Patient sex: M
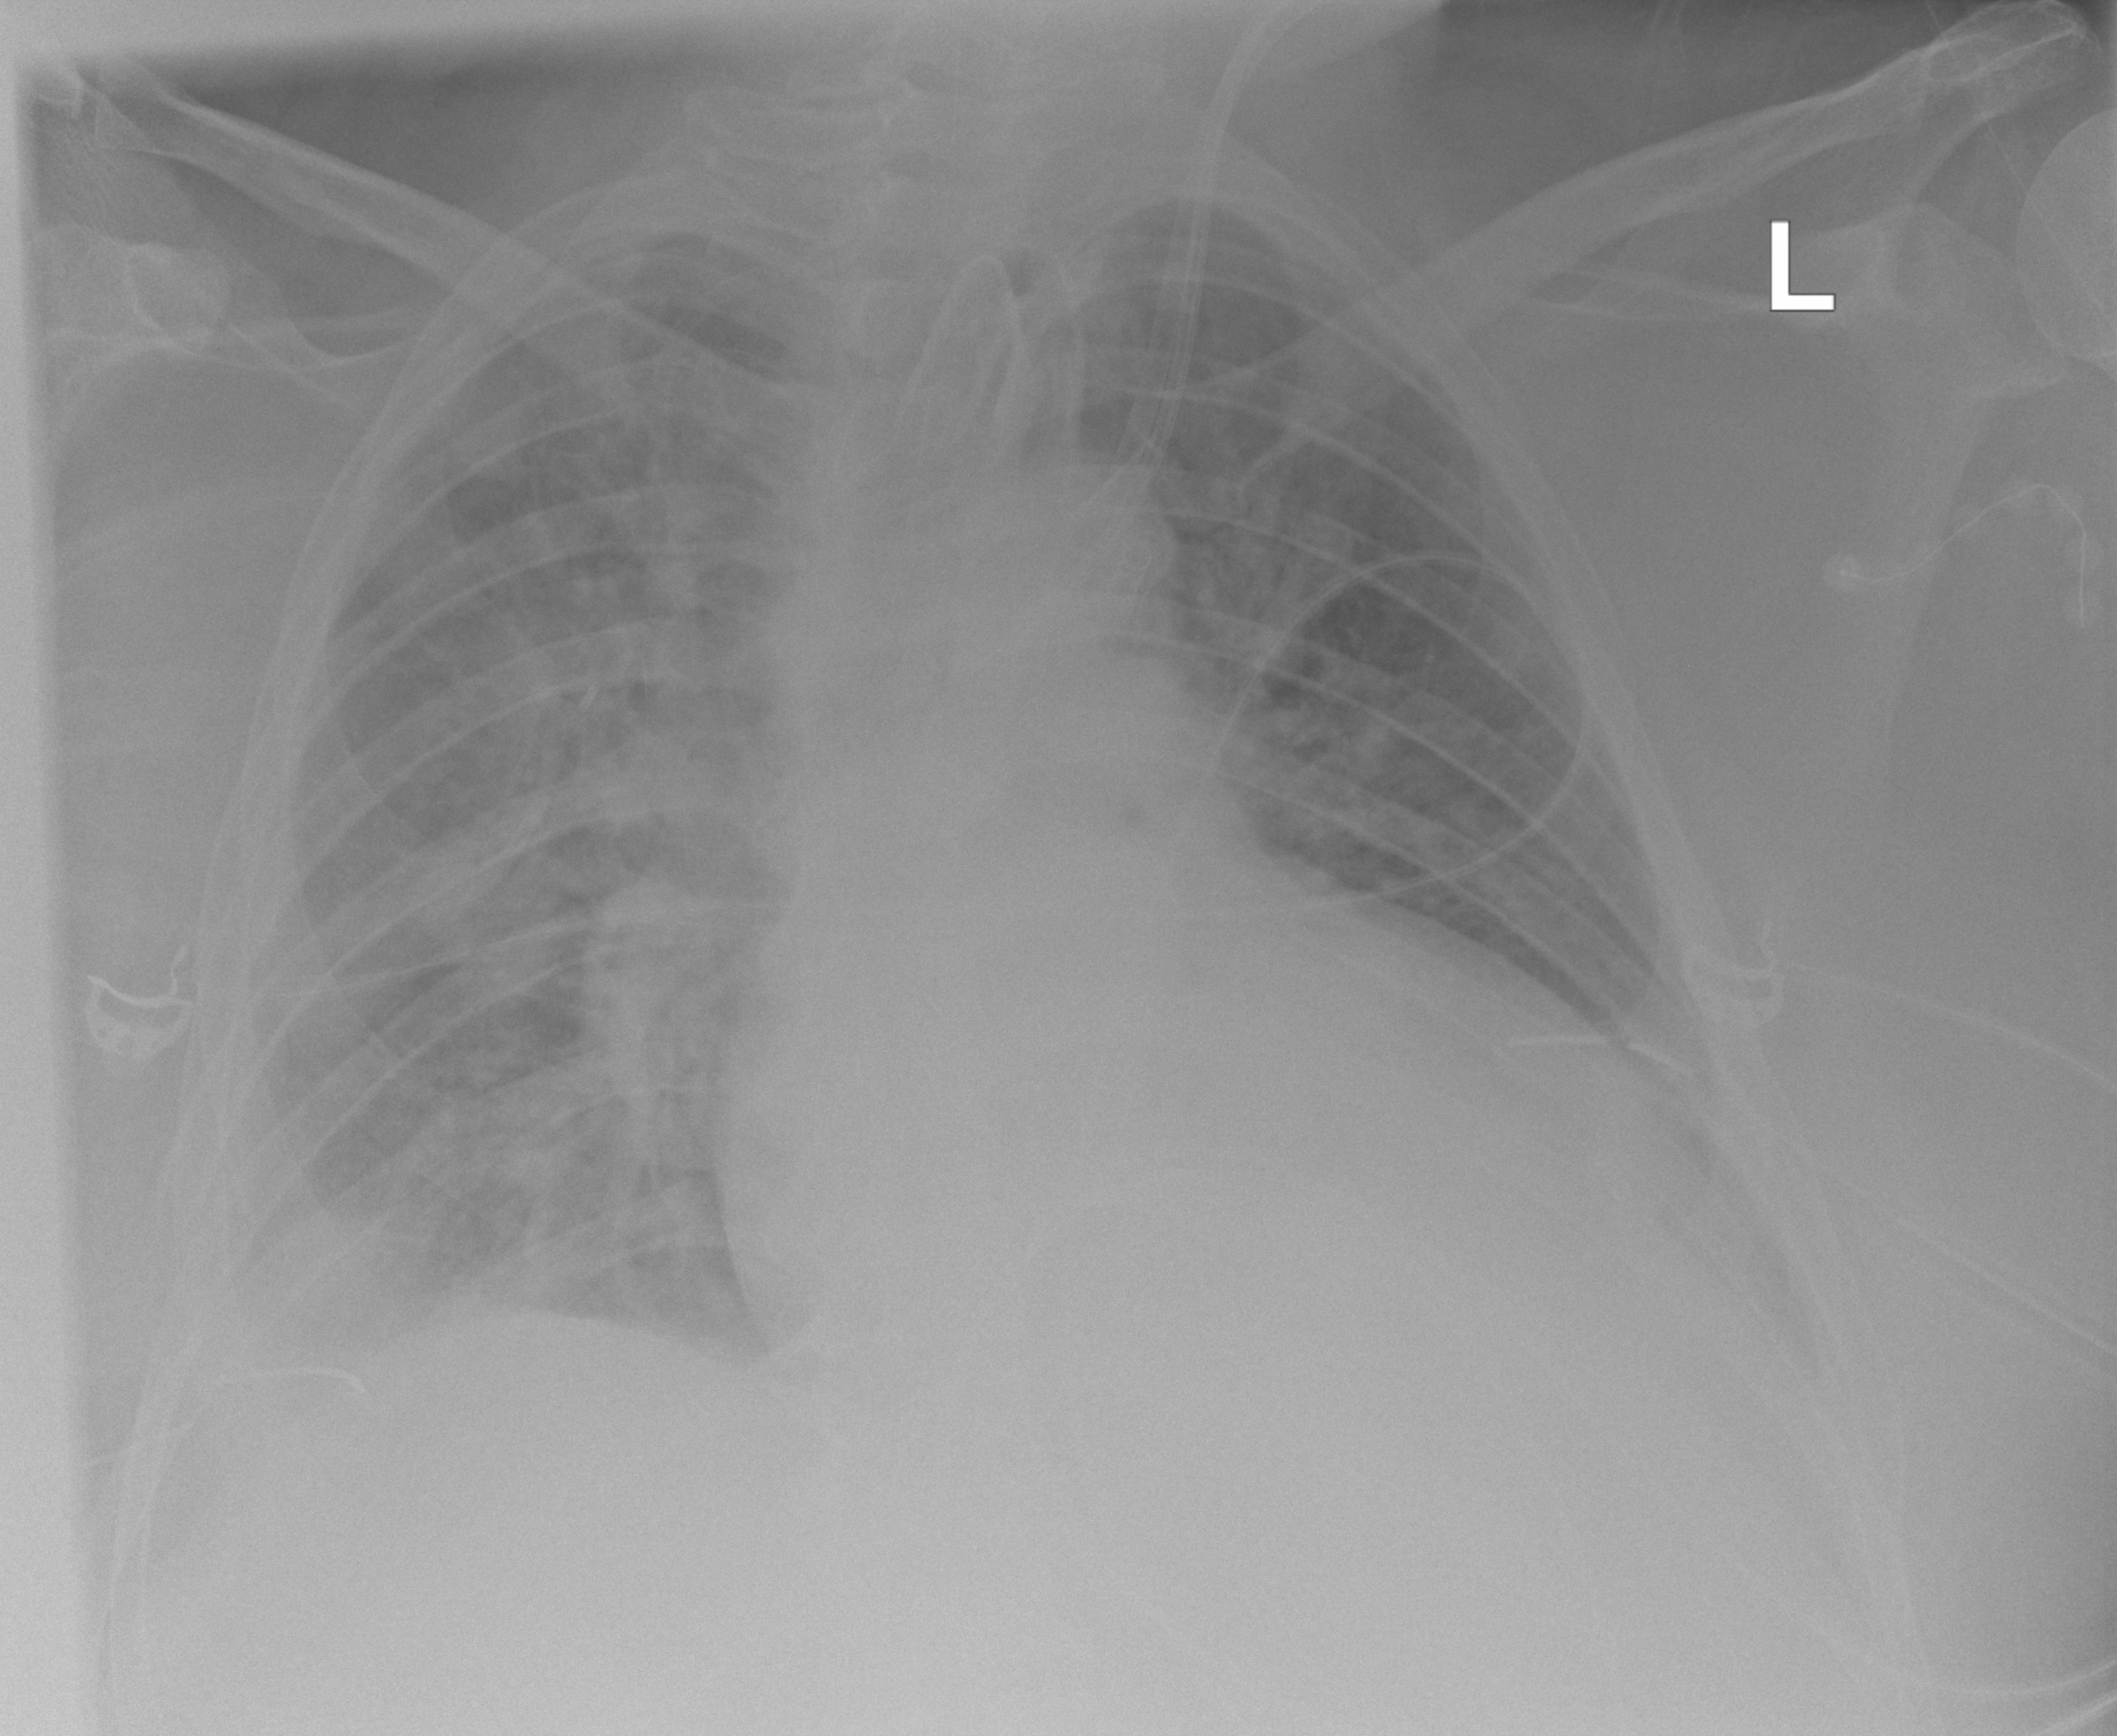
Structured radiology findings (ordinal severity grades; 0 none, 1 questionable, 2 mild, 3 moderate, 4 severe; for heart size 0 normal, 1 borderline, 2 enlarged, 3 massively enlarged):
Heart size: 2
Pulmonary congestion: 2
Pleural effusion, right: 2
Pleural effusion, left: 2
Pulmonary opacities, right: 2
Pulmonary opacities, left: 0
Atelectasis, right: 2
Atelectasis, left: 2